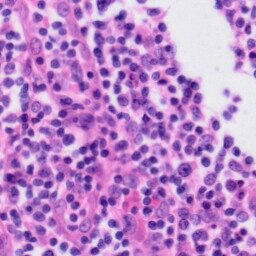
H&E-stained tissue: Tonsil